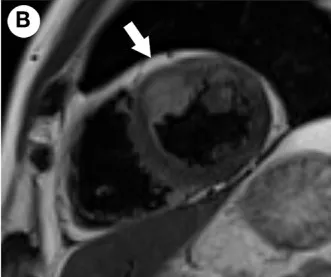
(A-C) Cardiac MRI findings acquired at different time points. The tumor was located at the junction between the anterior wall of the left ventricle and the middle septum (arrows). It had increased in size to 20 x 24 x 28 mm in November 2016 (B).
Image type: radiology (mri)